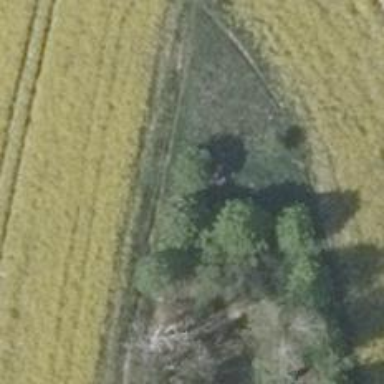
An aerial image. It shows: Hunting stand.